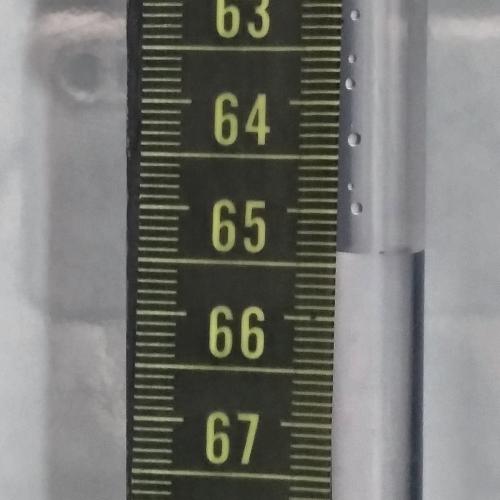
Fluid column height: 65.4 cm